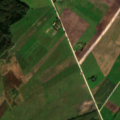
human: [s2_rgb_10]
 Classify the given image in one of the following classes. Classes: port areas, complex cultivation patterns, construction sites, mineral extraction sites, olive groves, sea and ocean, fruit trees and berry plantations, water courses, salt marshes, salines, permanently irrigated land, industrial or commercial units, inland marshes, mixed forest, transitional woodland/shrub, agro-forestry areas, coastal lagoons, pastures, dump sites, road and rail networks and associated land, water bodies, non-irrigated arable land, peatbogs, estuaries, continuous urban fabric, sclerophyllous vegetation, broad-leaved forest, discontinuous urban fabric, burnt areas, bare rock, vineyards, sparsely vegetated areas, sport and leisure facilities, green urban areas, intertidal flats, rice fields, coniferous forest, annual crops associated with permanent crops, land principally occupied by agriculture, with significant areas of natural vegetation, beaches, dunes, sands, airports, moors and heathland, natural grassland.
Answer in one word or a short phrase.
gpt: non-irrigated arable land, complex cultivation patterns, broad-leaved forest, transitional woodland/shrub